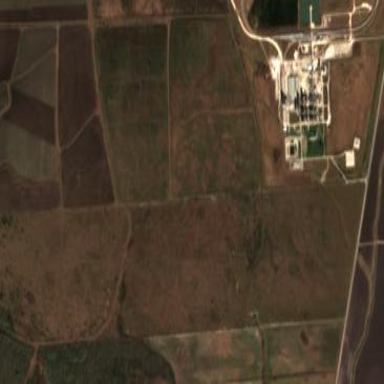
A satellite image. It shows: Fenced industrial area used for chemical purposes.